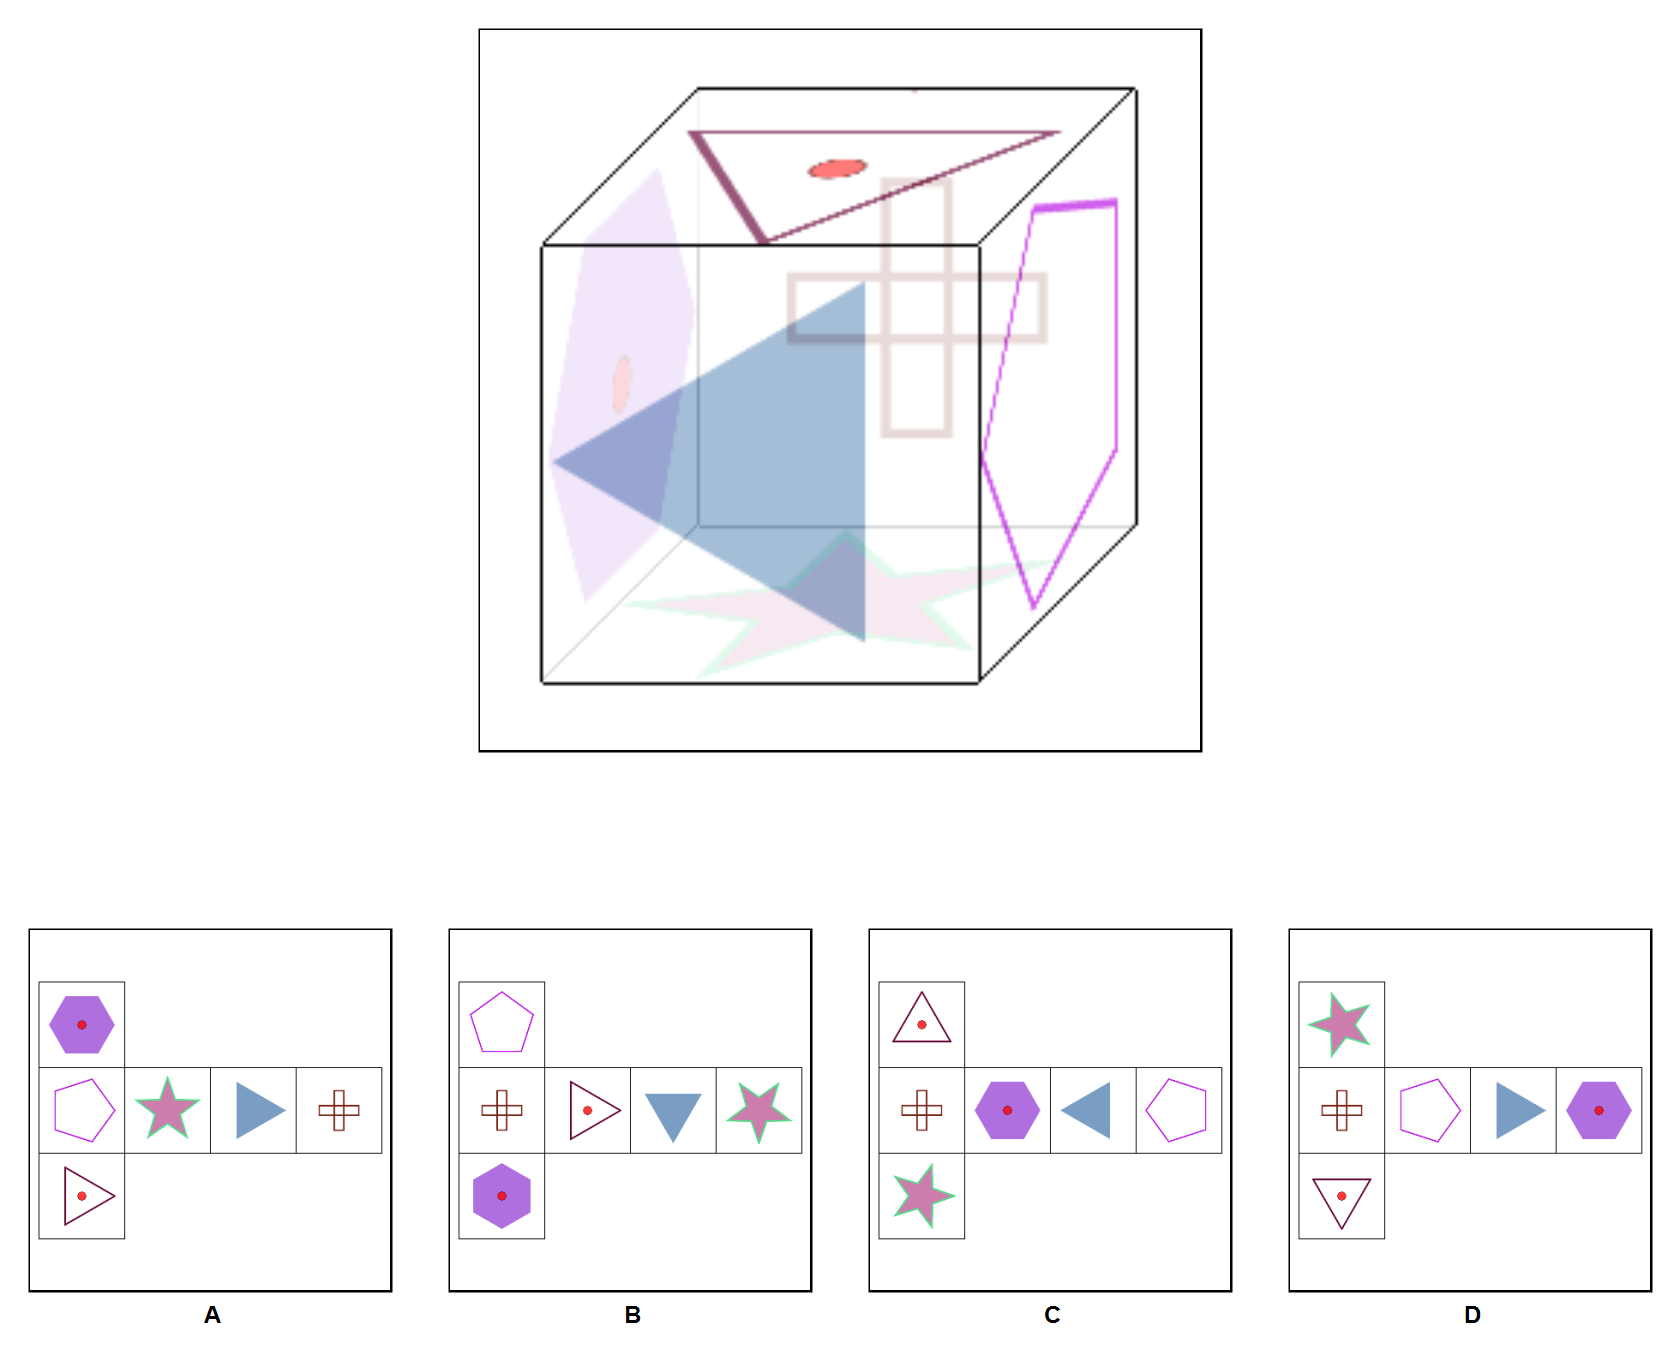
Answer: A